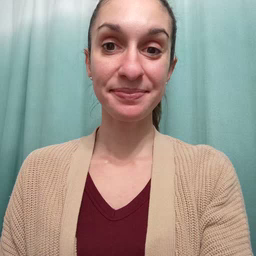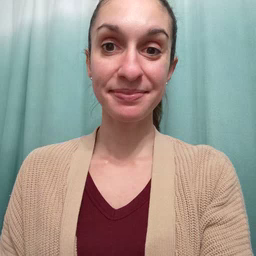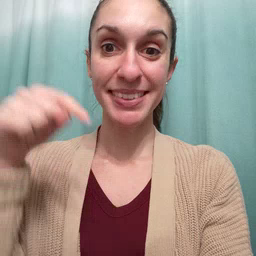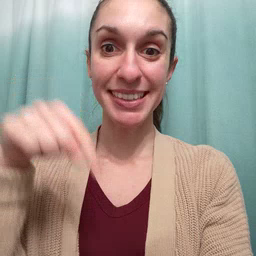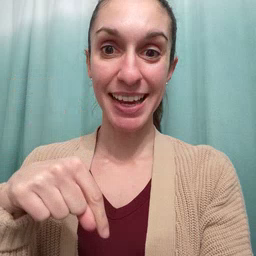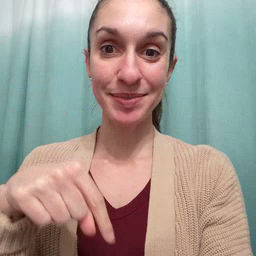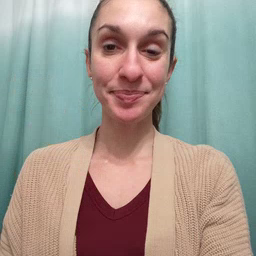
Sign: down